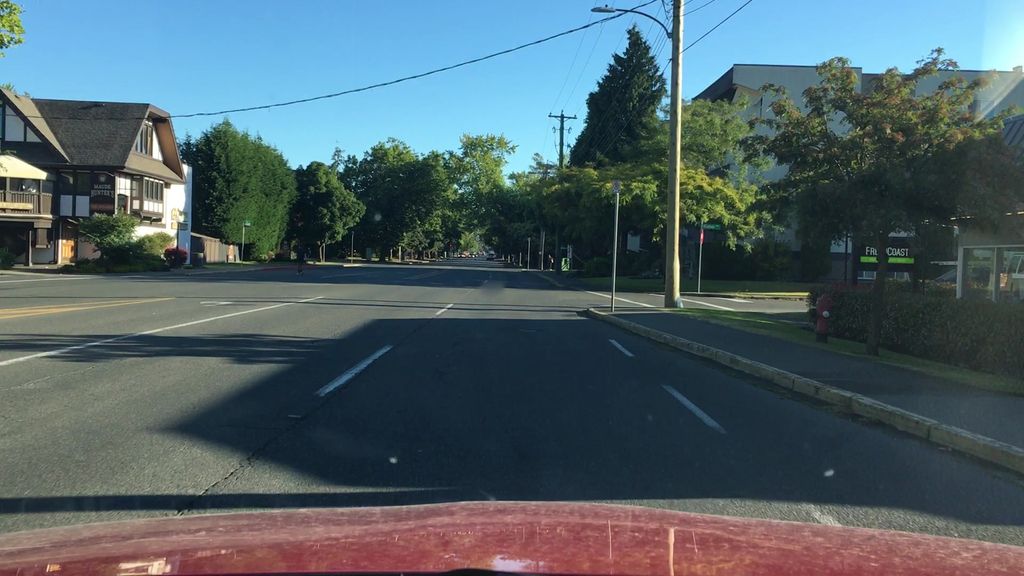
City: victoria